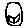
Label: smiley face